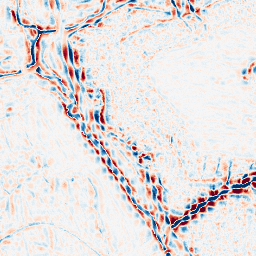
Category: wavelet
Decomposition family: wavelet_biorthogonal
Decomposition parameters: wavelet: bior4.4
level: 3
Upsampling method: bicubic_16x
Upsampling parameters: scale: 16
Upsampling scale: 16